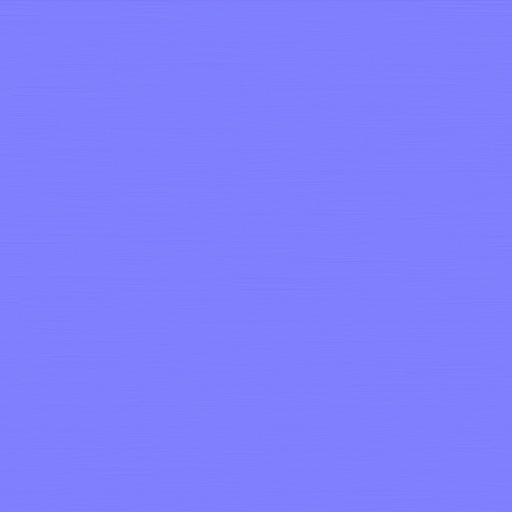
floor flooring parquet wood